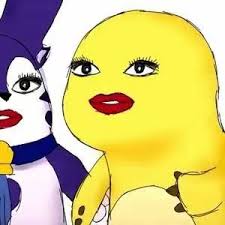
Label: nailong